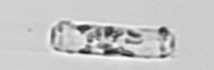
Label: Cerataulina_pelagica